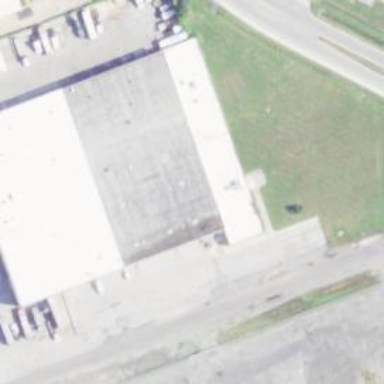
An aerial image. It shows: Building that is heavy goods vehicle repair shop.